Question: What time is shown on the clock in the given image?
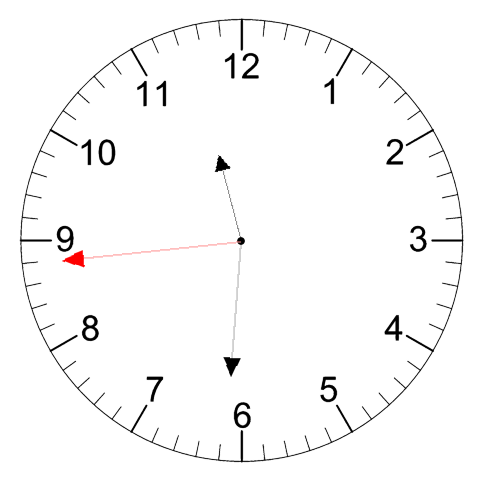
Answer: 11:30:44